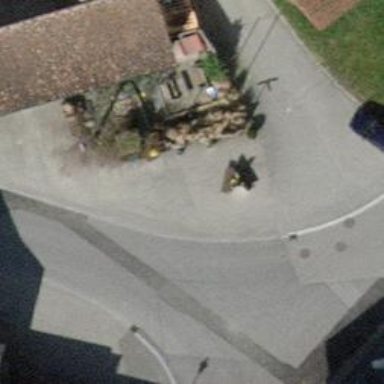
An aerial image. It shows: Post box.